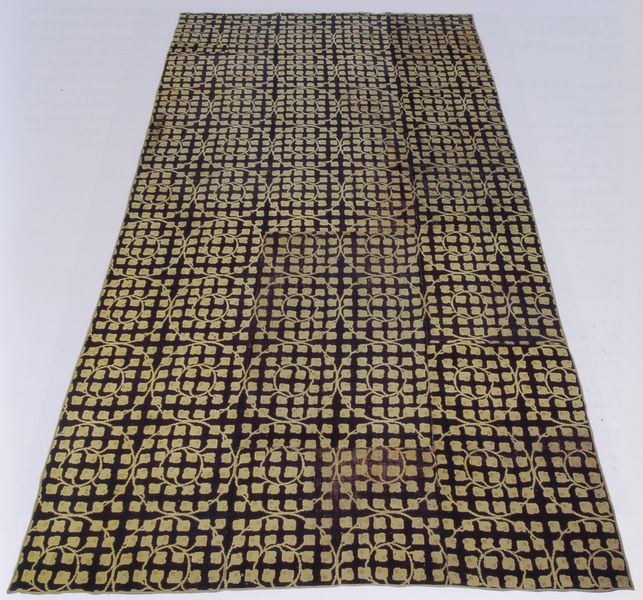
Titel: Auslegeteppich aus dem Arbeitszimmer Haus Thieme
Künstler: Richard Riemerschmid
Standort: München
Institution: Stadtmuseum
Schlagwörter: dunkel, ocker, braun, hell, schwarz, weiss, beige, muster, teppich, stoff, kreis, rund, modern, fotografie, rechtecke, eckig, kreise, quadrate, gewebe, textil, baumwolle, geometrie, gewebt, konzentrisch, kästchen, lewitt, op art, quadrat, viereck, vierecke, webteppich